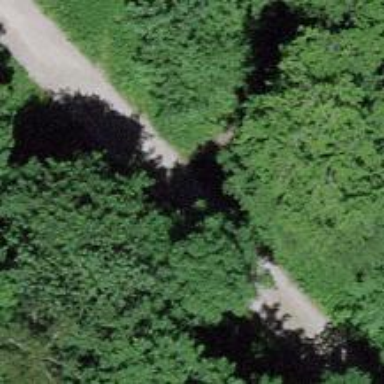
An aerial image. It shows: Track with fine gravel surface of grade2 quality.